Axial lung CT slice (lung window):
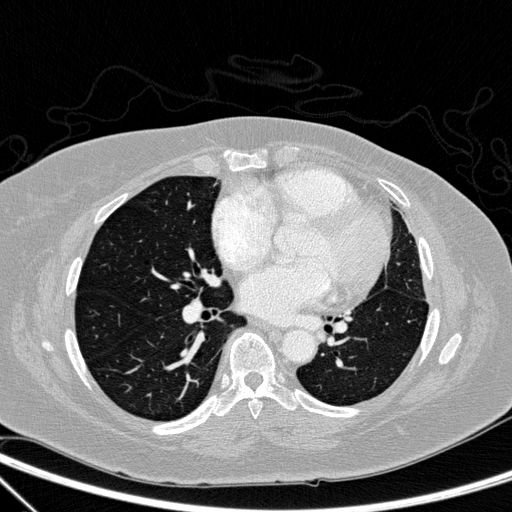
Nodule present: no